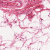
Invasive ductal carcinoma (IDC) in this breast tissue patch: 0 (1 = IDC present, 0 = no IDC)